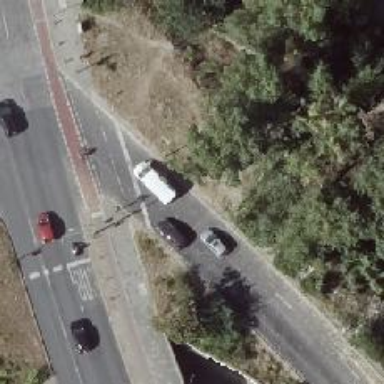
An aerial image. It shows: Road with traffic signals.